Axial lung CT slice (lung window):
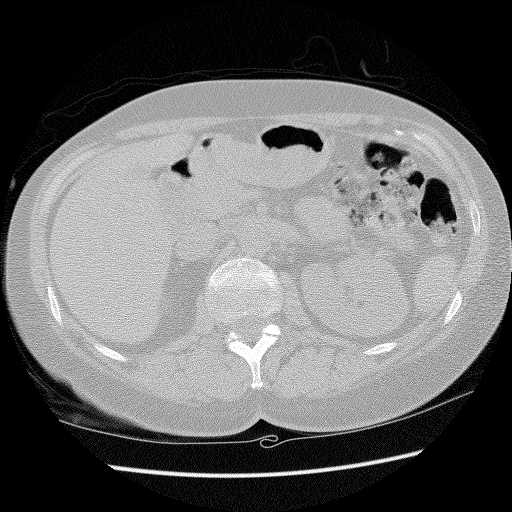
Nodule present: no